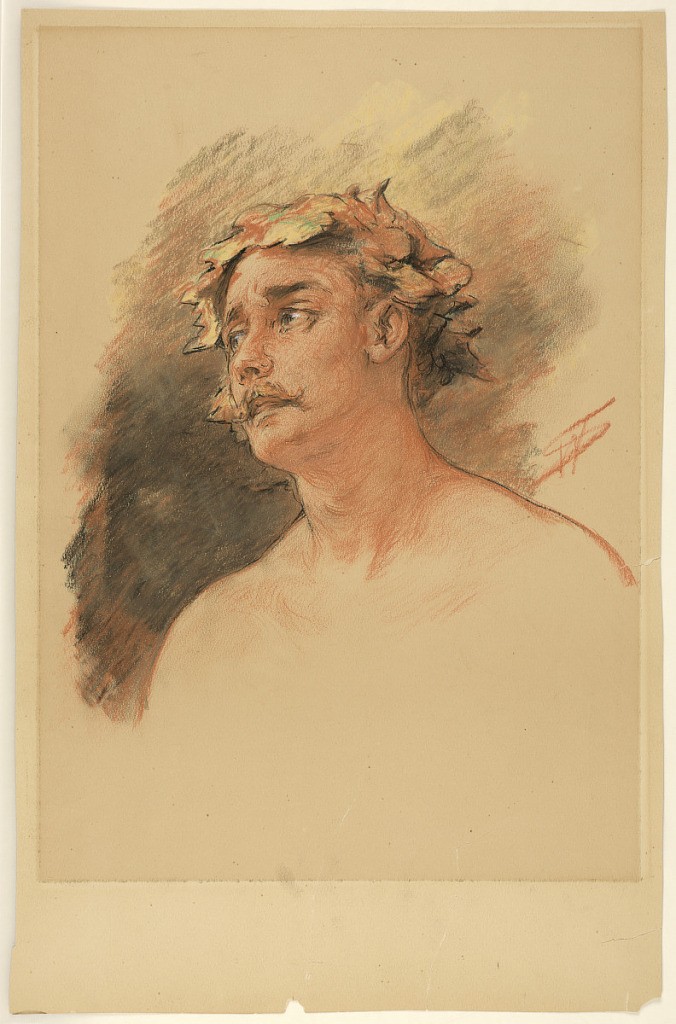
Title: Bust of Man Crowned with Vine Wreath
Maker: Walter Shirlaw, American, b. Scotland, 1838–1909
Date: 1875–80
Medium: Pastel on cream wove paper
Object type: Drawing
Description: The man's head is shown in three-quarter profile, turned toward the left, crowned with leaves.